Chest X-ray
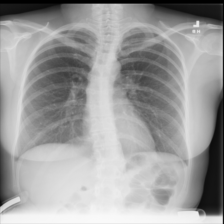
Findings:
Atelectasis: negative
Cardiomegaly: negative
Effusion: negative
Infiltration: negative
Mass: negative
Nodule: negative
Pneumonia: negative
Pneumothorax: negative
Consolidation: negative
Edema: negative
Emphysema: negative
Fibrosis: negative
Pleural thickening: negative
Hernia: negative